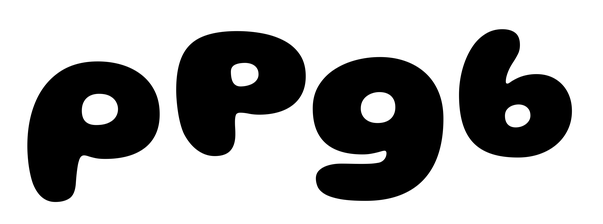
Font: Gluten_ExtraBold